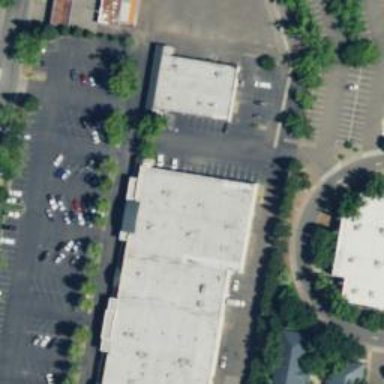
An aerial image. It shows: Retail building.